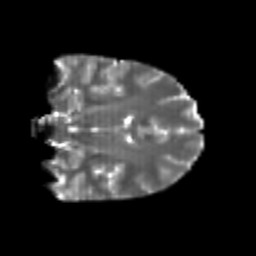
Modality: T2w
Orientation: coronal
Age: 25
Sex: male
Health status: healthy
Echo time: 0.074 s